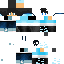
A male human skin with medium skin, wearing brown long hair dressed in a blue hoodie and black pants, featuring a closed mouth.